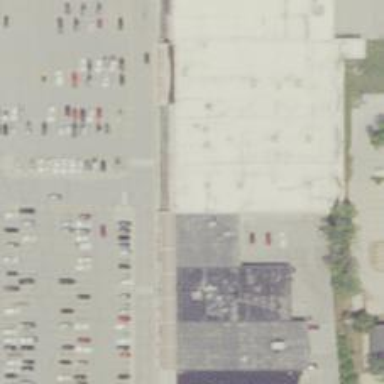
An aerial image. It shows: Commercial building.